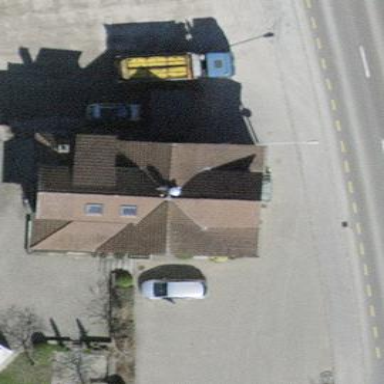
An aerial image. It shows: Restaurant building.